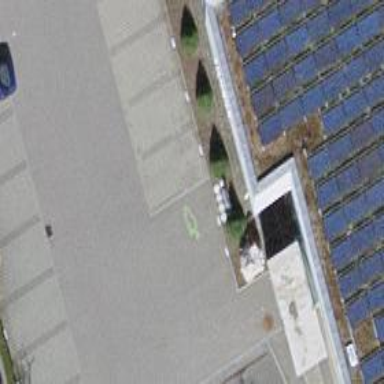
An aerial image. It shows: Charging station.